Interaction volume radius: 5 \u00c5
Interaction volume height: 25 \u00c5
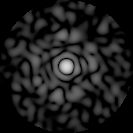
Disorder parameter: 0.8177